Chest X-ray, AP view. Patient: 35 years old, sex F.
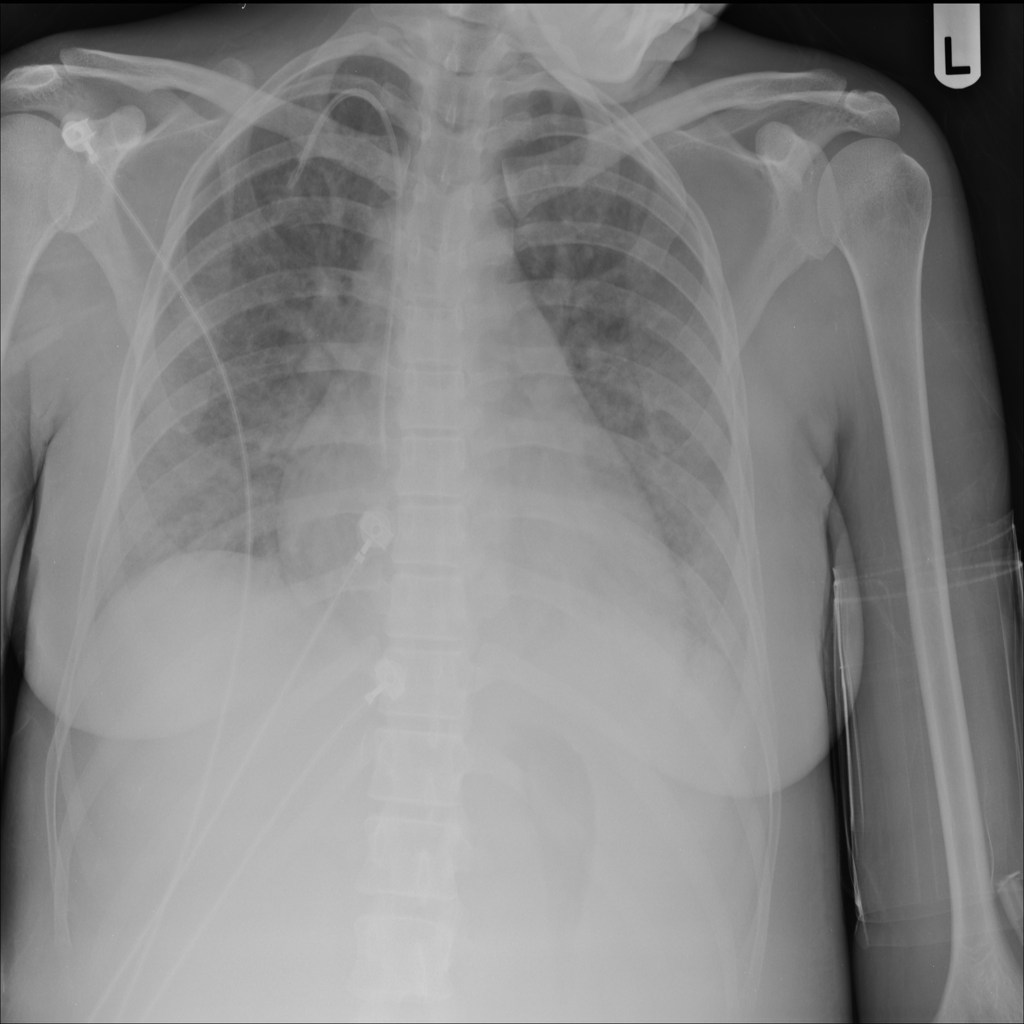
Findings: No Finding